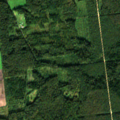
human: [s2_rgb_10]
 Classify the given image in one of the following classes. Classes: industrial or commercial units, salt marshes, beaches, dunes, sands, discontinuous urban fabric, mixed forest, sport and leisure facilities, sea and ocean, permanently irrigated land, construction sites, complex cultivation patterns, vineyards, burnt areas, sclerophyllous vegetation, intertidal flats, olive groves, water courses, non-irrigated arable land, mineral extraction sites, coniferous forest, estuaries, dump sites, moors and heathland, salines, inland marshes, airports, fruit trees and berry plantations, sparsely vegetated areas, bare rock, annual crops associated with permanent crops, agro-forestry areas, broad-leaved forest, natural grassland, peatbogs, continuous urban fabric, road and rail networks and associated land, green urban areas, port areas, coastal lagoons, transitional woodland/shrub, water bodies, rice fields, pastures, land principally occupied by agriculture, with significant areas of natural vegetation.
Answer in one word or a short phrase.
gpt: non-irrigated arable land, broad-leaved forest, coniferous forest, mixed forest